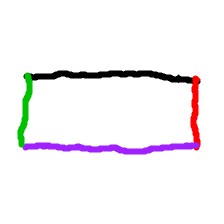
Shape: rectangle